Question: I have an issue on a website I did a few years ago. It repeats the background on iOS.
The URL is <URL>

I don't have an iPhone myself and can't iOS simulator to work on my macbook but if anyone has any ideas, would be great as I have searched and not found any clues so far.
Thanks
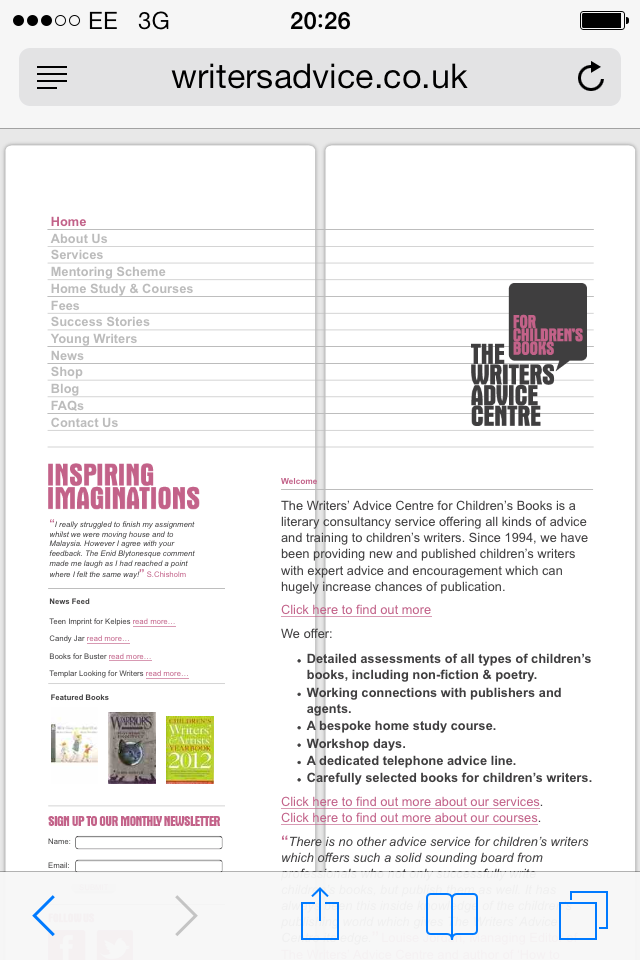
Answer: I just copied your site and on a iPad and it did load the double background, opened through Safari on the PC to see if it happened as well but no luck there. A wild guess was it being the retina vs normal screen, which it happened to be.
A quick fix would be to add the following to your CSS, below all the other background calls:
'''
@media screen and (-webkit-min-device-pixel-ratio:2){
.cssbox, .cssbox_body, .cssbox_head, .cssbox_head h2 {
background-size: 1988px 20000px;
}
}
'''
But it ain't pretty, I'd really spend a few minutes re-writing some when possible ;)